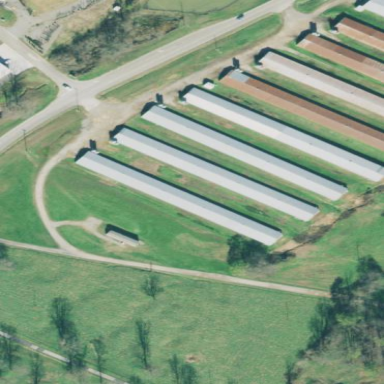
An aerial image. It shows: Farm auxiliary building.